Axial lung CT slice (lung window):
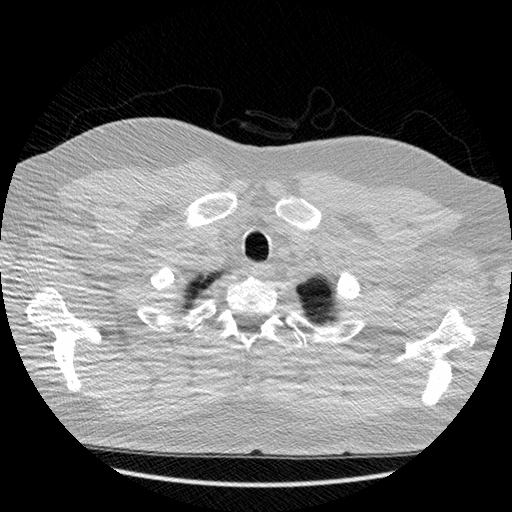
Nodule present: no